Question: i have a program made in flash who runs well, the actions on the .fla file are empty, it has a class who makes all the the work:

This is the content of the class:
'''
package {
import flash.events.Event;
import org.papervision3d.objects.parsers.DAE;
[SWF(width=640, height=480, backgroundColor=0xCCCCCC, frameRate=30)]
public class Earth extends PV3DARApp {
private var _earth:DAE;
public function Earth() {
addEventListener(Event.INIT, _onInit);
init('Data/camera_para.dat', 'Data/flarlogo.pat');
}
private function _onInit(e:Event):void {
_earth = new DAE();
_earth.load('model/minecraft.DAE');
//_earth.addEventListener(Event.OPEN,imageLoaded);
_earth.scale = 1.5;
_earth.rotationX = 90;
_markerNode.addChild(_earth);
//addEventListener(Event.ENTER_FRAME, _update);
}
private function imageLoaded(e:Event):void { trace("HOLA"); }
private function _update(e:Event):void {
_earth.rotationZ -= 1
}
}
}
'''
I want to pass all the script from the class to the acctions on the main timeline, i mean, i dont want to use the class, but i have no idea how to do this, eliminating the "private" string in all the functions and eliminating some other logical thinks like "package {" and others is not enough.
So please, how can i code the same program using only the actions tab from flash? Thanks!
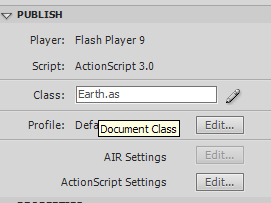
Answer: I have to agree with the idea that using timeline code is a .
Now, going to your code, it's hard to know for sure without knowing what the parent class does.
I'm assuming that your are using the FLARToolKit example code. I would do as @Adam Harte shows you in his answer, plus modify the PV3DARApp class so that you accommodate things a bit.
Since the whole idea is a bad one in my book, I won't bother to make things in a proper way, just suggest quick changes.
In PV3DARApp, make _markerNode public:
'''
//protected var _markerNode:FLARBaseNode;
public var _markerNode:FLARBaseNode;
'''
In PV3DARApp and ARAppBase, change the method init from protected to public:
'''
public function init(cameraFile:String, codeFile:String, canvasWidth:int = 320, canvasHeight:int = 240, codeWidth:int = 80):void {
'''
Then, it should go something like this:
'''
import flash.events.Event;
import org.papervision3d.objects.parsers.DAE;
var _earth:DAE;
var _holder:PV3DARApp = new PV3DARApp;
function _onInit(e:Event):void {
_earth = new DAE();
_earth.load('model/minecraft.DAE');
//_earth.addEventListener(Event.OPEN,imageLoaded);
_earth.scale = 1.5;
_earth.rotationX = 90;
_holder. init('Data/camera_para.dat', 'Data/flarlogo.pat');
//_markerNode.addChild(_earth);
_holder._markerNode.addChild(_earth);
//addEventListener(Event.ENTER_FRAME, _update);
}
function imageLoaded(e:Event):void { trace("HOLA"); }
function _update(e:Event):void {
_earth.rotationZ -= 1;
}
addEventListener(Event.INIT, _onInit);
init('Data/camera_para.dat', 'Data/flarlogo.pat');
'''